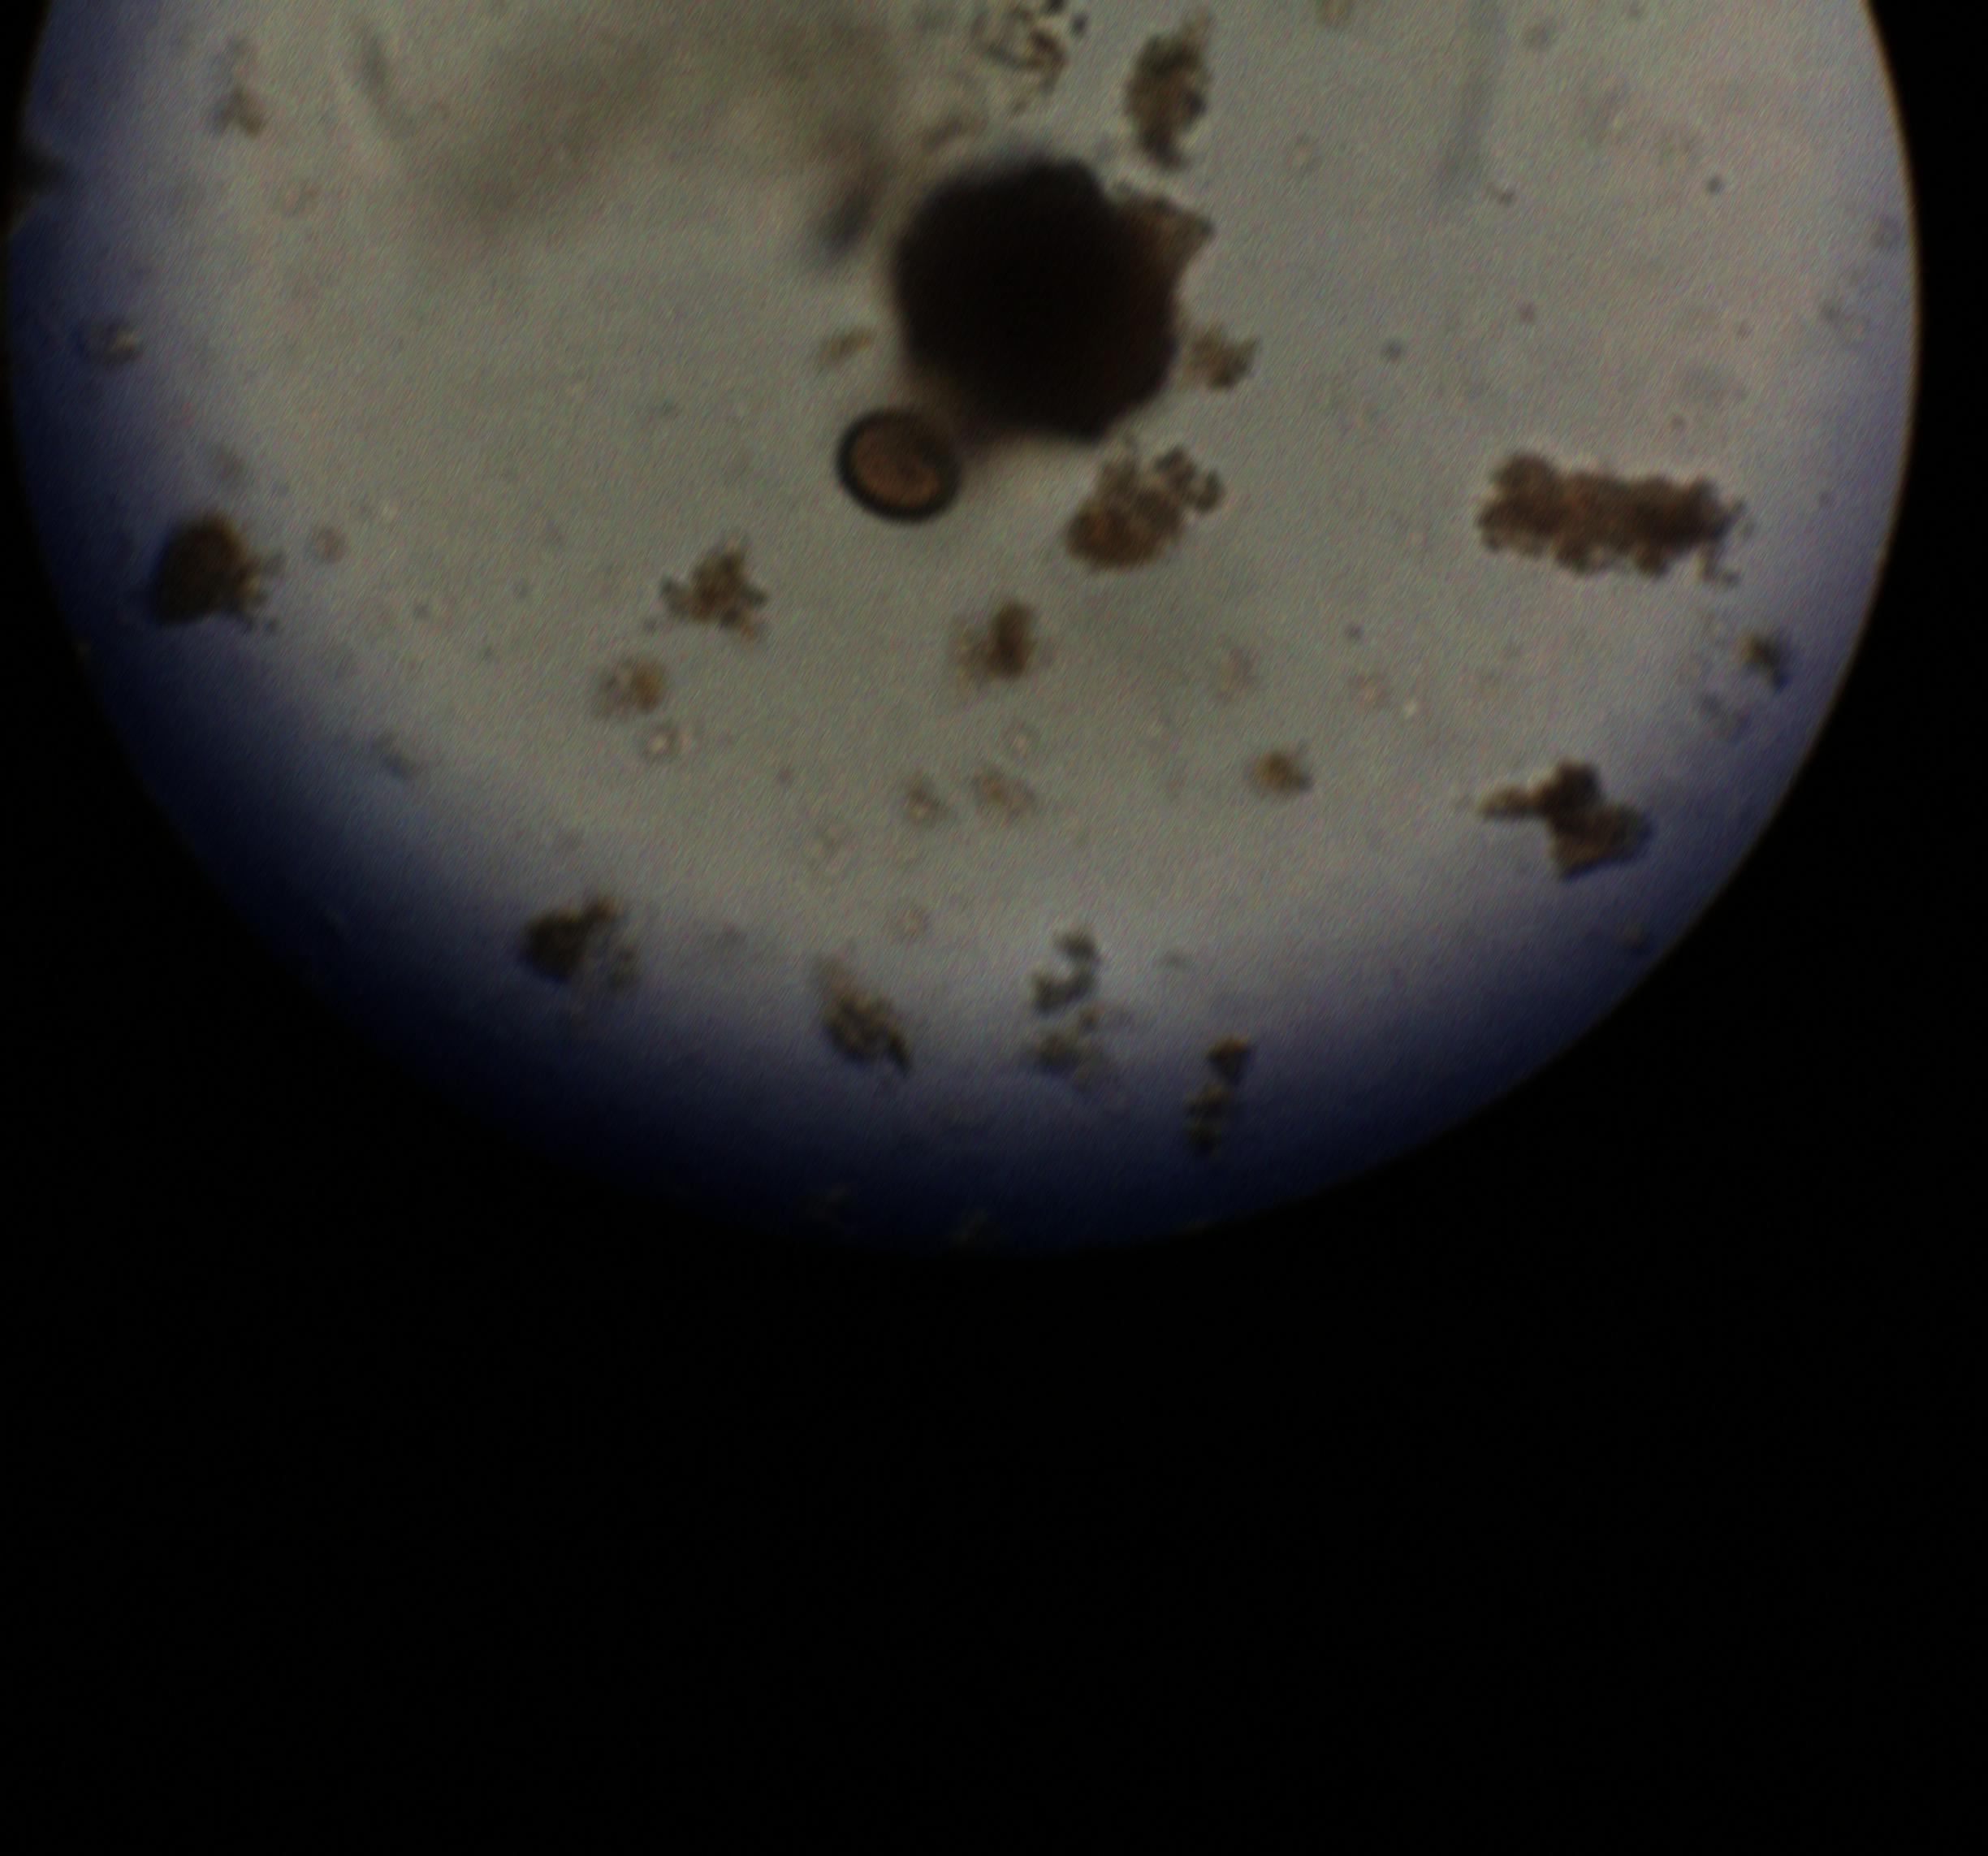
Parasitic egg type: Taenia spp. egg